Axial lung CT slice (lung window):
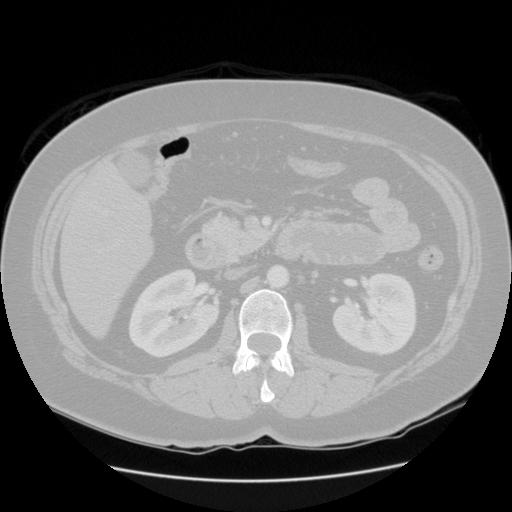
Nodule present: no